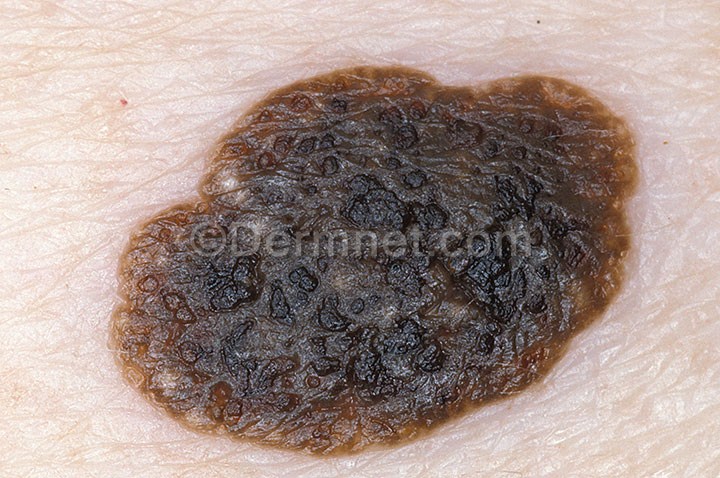
Disease: Seborrheic Keratoses and other Benign Tumors